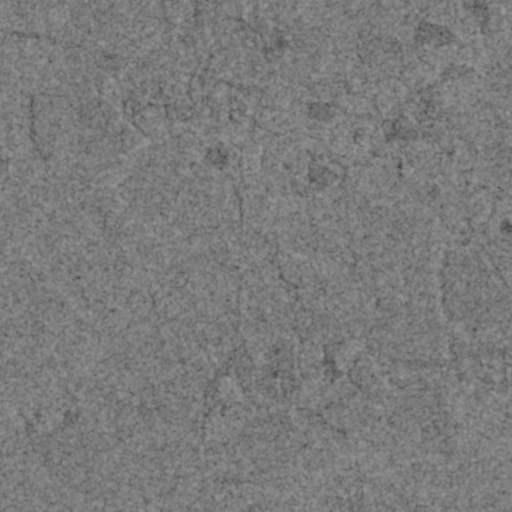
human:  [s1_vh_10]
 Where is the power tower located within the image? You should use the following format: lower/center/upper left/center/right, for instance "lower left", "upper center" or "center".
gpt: The power tower is located in the upper of the image.
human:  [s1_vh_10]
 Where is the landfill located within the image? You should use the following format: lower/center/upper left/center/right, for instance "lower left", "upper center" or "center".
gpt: There is no landfill in the image.

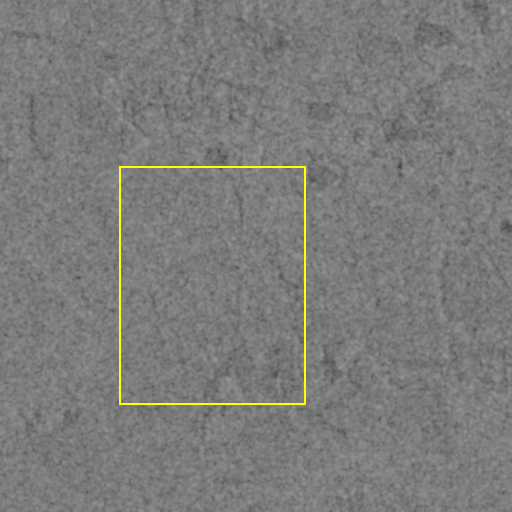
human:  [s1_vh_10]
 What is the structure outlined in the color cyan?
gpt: There is no cyan outline.
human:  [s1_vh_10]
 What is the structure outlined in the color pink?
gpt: There is no structure outlined in pink.